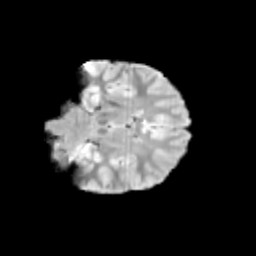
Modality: T2w
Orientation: coronal
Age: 10
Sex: female
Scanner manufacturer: siemens
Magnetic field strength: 3 T
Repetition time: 3.8 s
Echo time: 0.07 s